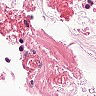
Metastatic tissue present: no